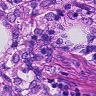
Metastatic tissue present: yes